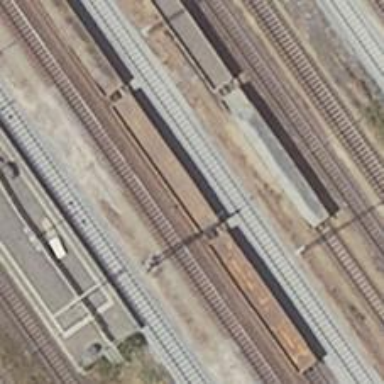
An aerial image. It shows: Railway signal.